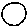
Label: circle